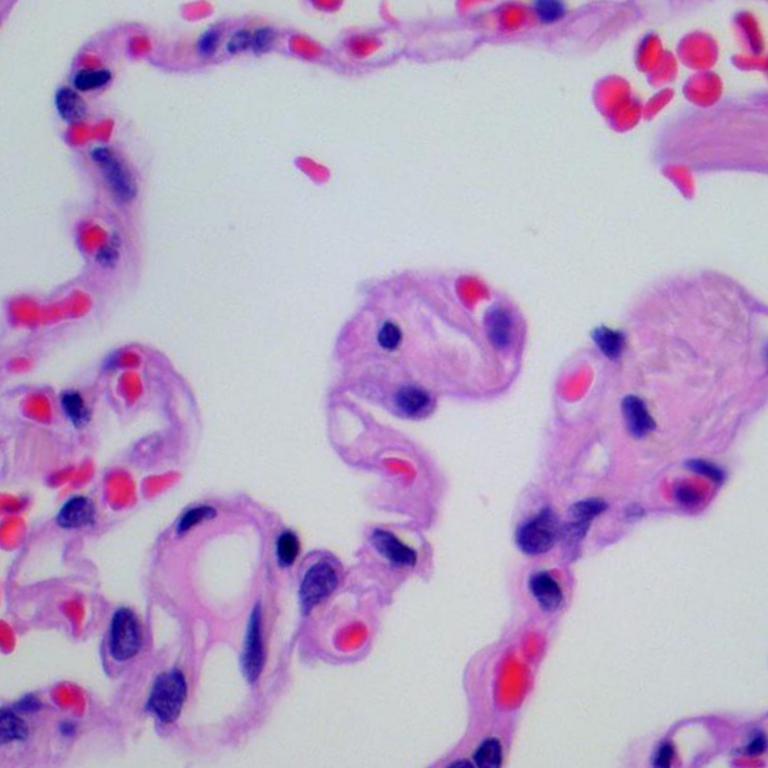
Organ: lung
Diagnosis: benign